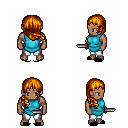
a pixel art fantasy rpg character, male body template, human, dark skin, teal tunic, white pants, dark blonde right-swept hairstyle, black slippers, dagger, four views (front, back, left, right), 2x2 character sprite sheet, small pixel art, hard edges, no anti-aliasing